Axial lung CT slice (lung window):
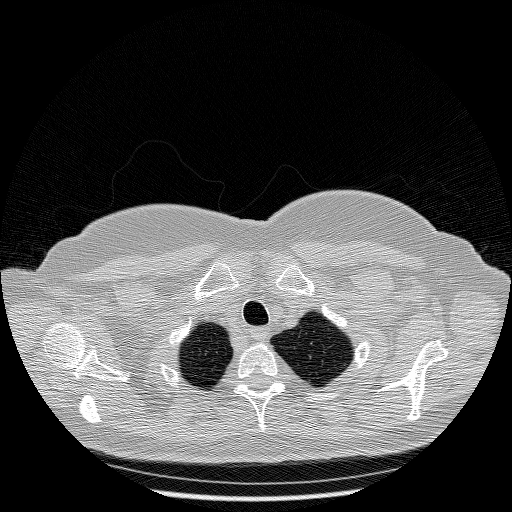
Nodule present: no